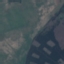
Land use / land cover class: HerbaceousVegetation